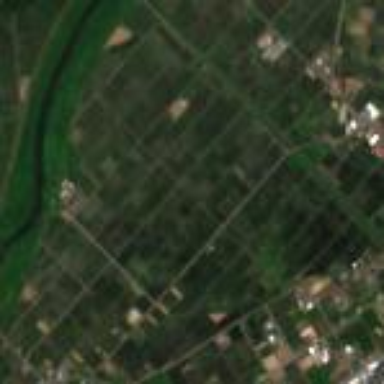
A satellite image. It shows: Farmland with rice crops being cultivated. The rice field is used to produce rice.